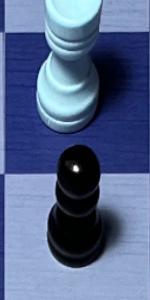
Label: Pawn_Black